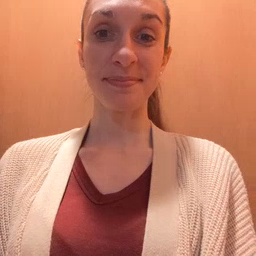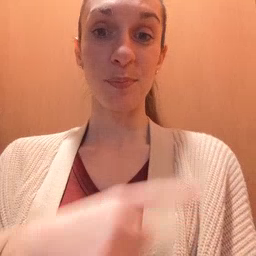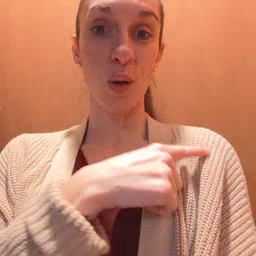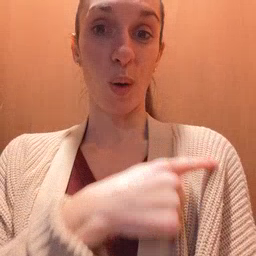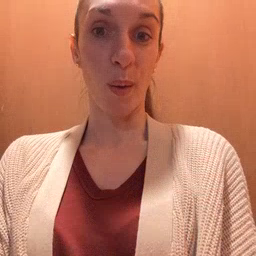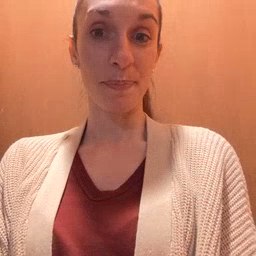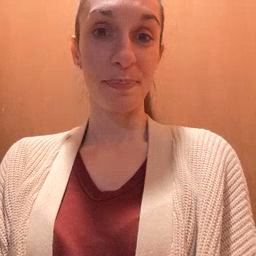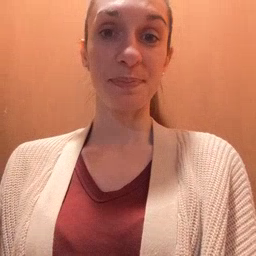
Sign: arm